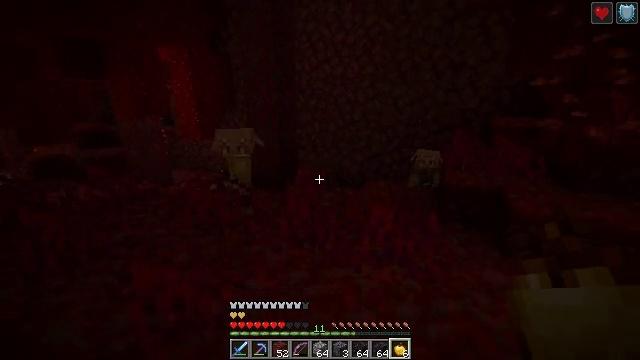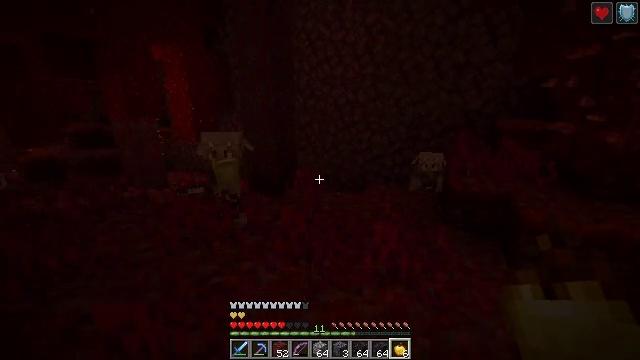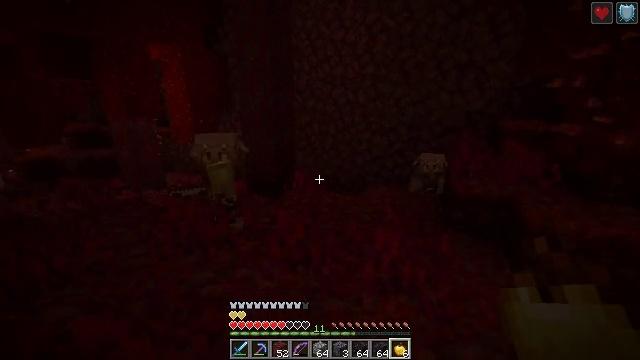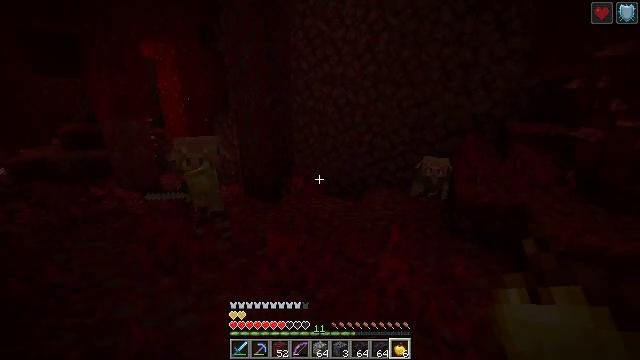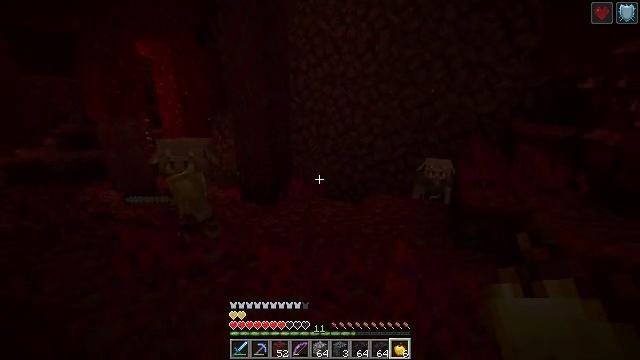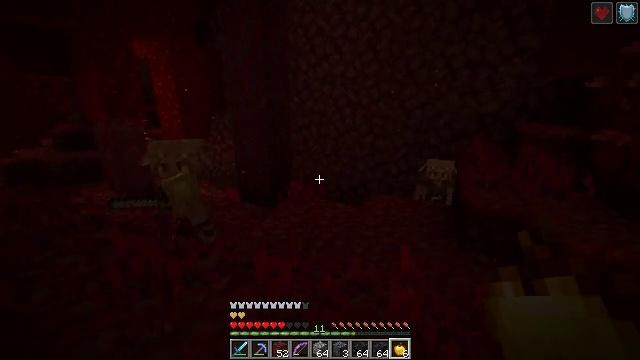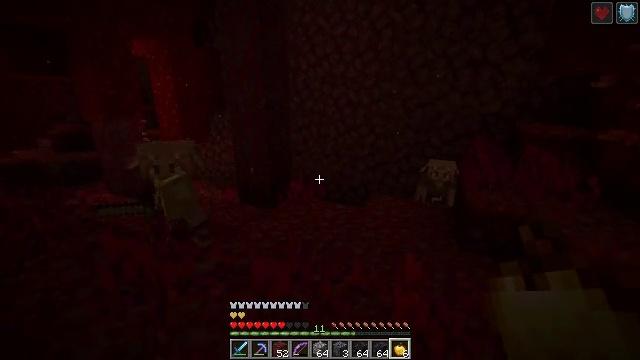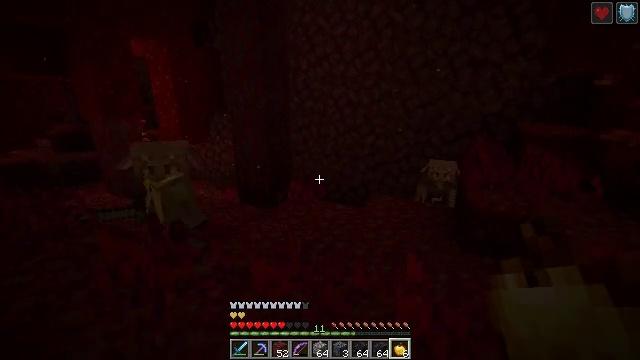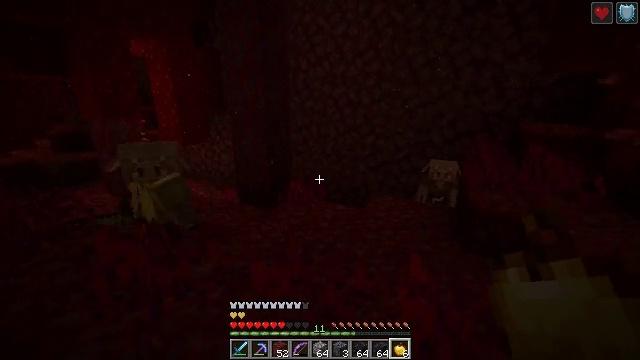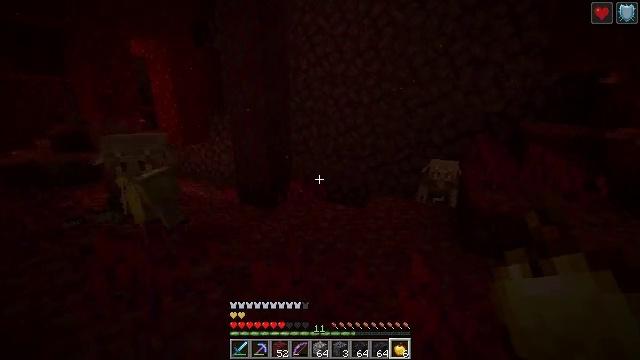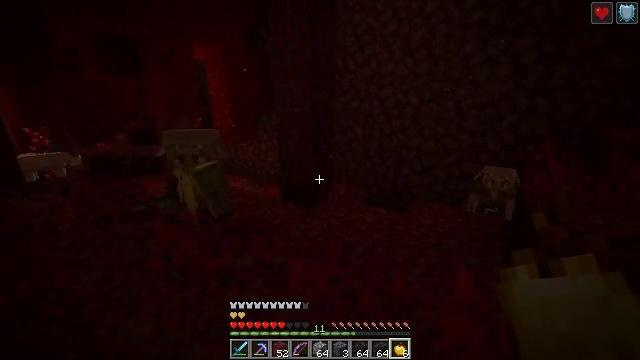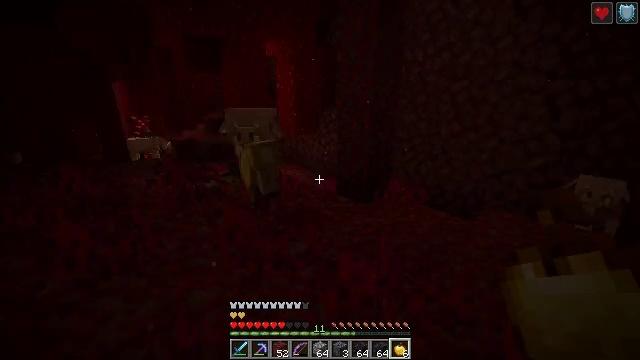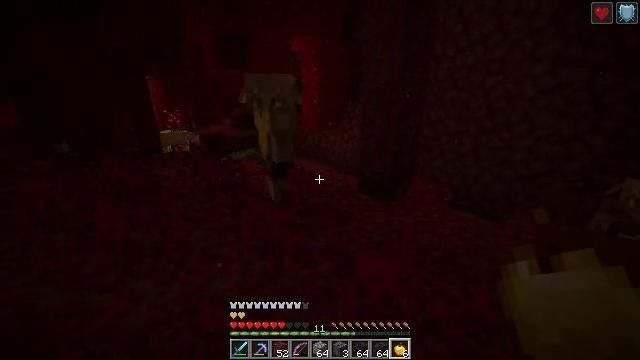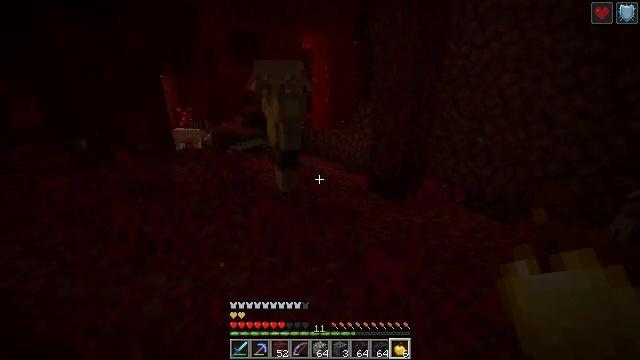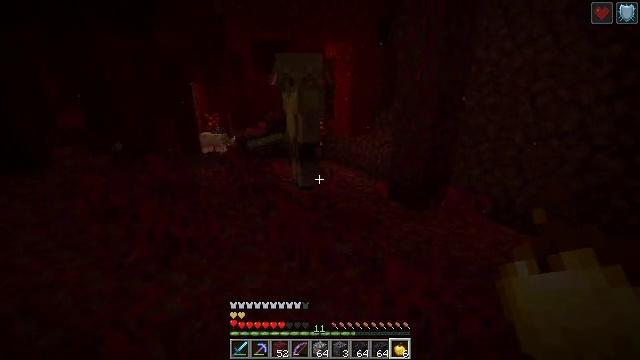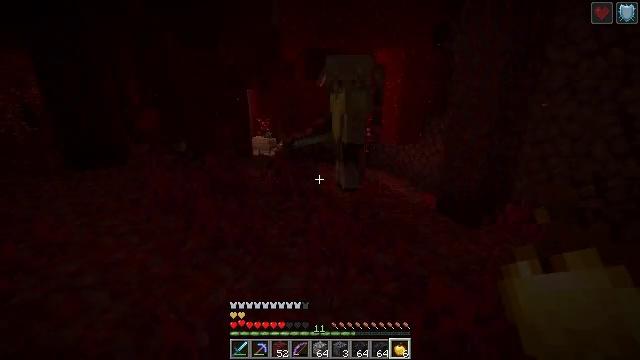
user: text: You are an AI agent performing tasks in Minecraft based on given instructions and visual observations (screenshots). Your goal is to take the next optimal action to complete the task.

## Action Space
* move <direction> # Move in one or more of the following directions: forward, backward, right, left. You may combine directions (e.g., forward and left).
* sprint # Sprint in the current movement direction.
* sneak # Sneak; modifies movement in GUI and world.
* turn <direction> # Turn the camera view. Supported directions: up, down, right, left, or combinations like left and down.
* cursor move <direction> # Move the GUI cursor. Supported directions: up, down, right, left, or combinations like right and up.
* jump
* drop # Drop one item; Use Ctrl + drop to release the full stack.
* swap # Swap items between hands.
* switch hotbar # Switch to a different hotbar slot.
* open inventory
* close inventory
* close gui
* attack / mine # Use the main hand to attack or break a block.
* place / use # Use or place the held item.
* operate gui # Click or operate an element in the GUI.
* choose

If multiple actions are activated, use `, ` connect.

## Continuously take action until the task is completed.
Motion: motion action
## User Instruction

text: Drop a golden apple.
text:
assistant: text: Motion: move forward
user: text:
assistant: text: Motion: move forward
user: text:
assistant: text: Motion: move forward
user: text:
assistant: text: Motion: move forward
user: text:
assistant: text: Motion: no_op
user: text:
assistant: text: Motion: no_op
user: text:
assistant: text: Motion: no_op
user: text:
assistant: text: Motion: no_op
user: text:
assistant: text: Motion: no_op
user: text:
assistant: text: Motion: turn left
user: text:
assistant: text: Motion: turn left and down
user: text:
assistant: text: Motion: turn left
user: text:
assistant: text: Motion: turn left
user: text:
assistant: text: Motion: turn left and up
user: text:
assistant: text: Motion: turn left and up
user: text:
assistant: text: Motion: turn left and up
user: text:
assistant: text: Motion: turn left and up
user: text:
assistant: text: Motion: no_op
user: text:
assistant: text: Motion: drop
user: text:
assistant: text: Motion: drop
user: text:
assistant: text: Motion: no_op
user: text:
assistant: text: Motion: no_op
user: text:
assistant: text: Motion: no_op
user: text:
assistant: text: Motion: no_op
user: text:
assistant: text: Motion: no_op
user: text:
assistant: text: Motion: move back
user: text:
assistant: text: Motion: move back
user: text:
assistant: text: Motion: move back
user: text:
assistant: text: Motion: move back
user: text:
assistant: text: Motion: move back